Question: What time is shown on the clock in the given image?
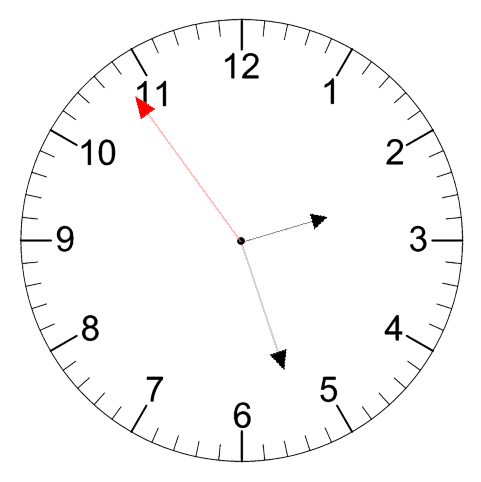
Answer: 02:26:54